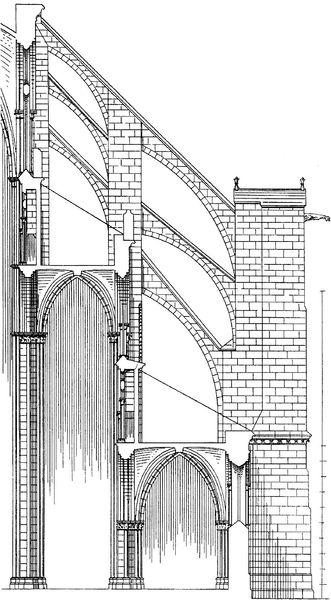
Titel: Kathedrale Saint Etienne in Bourges
Standort: Bourges (EU - F)
Schlagwörter: weiß, grau, pfeiler, schwarz, skizze, säulen, zeichnung, architektur, steine, brücke, kirche, gotik, bogen, mauer, ziegel, linien, steil, spitz, detail, bögen, fugen, stütze, gewölbe, schnitt, entwurf, seitenschiff, spitzbogen, spitzbögen, plan, streben, querschnitt, geometrie, backsteine, brückenbogen, aufriss, bauzeichnung, statik, seitenschiffe, querschiff, strebewerk, saulen, stützpfeiler, strebebögen, stützbögen, kathedrale zeichnung